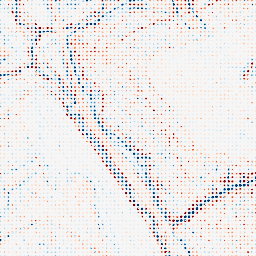
Category: edge_preserving
Decomposition family: bilateral
Decomposition parameters: d: 9
sigma_color: 75
sigma_space: 100
Upsampling method: sinc_blackman
Upsampling parameters: scale: 8
kernel_size: 4
Upsampling scale: 8